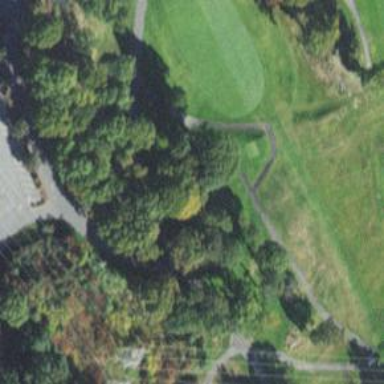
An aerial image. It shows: Golf cartpath that is also road path.